Question: i have an Sql server database in which i have three tables:
: the primary key ( 'id_affaire') and a foreign Key ( 'id_resp') references to the table Users and another foreign key ('id_project') references to the table Project
: with 'id_project' as a primary key and 'id_chef' foreign key references to the table Users
: 'id_user' is a primary key

the problem is that Sql Server blocked the circled association :
'''
'Project' table saved successfully
'AFFAIRE' table
- Unable to create relationship 'FK_AFFAIRE_Project'.
L'instruction ALTER TABLE est en conflit avec la contrainte FOREIGN KEY "FK_AFFAIRE_Project". Le conflit s'est produit dans la base de donnees "PLUS", table "dbo.Project", column 'id_project'.
'''
What is the reason of this error? how can i fix it?
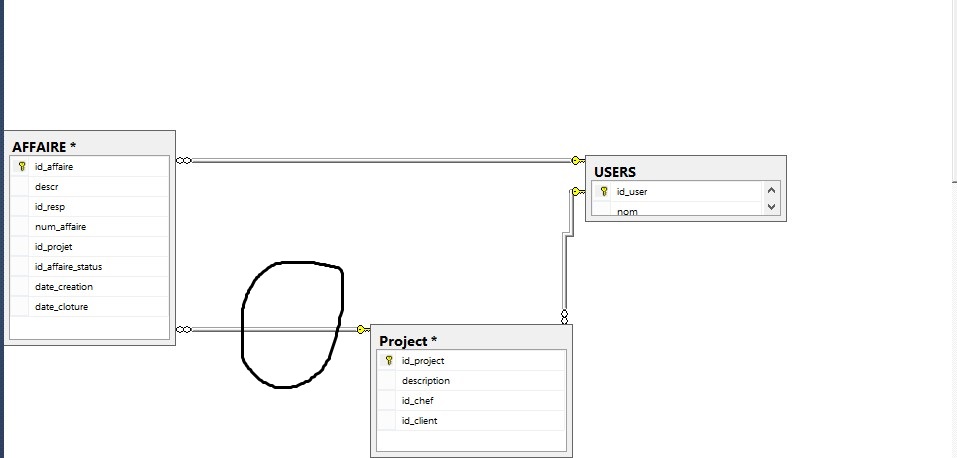
Answer: The reason for the error is that there is at least one record in 'Affaire' with a 'id_project' which doesn't exist in table 'Project'.
You fix this by either deleting or updating the offending 'Affaire' records, or by inserting the missing 'Project' record